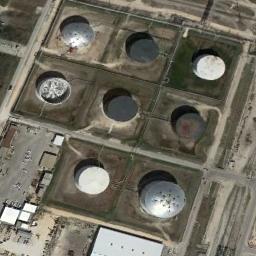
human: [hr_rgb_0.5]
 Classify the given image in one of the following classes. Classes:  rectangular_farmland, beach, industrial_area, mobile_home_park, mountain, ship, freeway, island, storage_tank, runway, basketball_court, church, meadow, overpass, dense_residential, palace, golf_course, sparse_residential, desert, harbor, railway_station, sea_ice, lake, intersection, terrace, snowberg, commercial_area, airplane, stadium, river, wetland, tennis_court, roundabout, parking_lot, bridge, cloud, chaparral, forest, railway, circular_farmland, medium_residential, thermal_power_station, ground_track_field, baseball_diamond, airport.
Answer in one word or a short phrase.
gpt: storage_tank